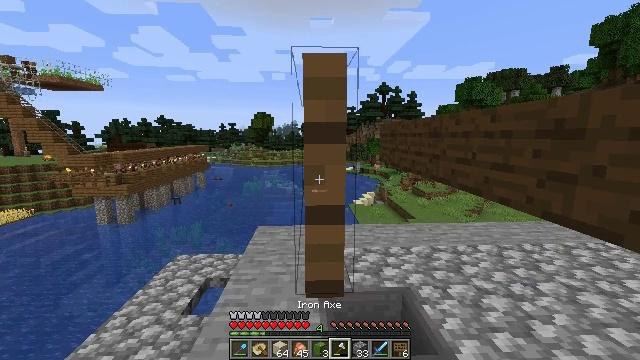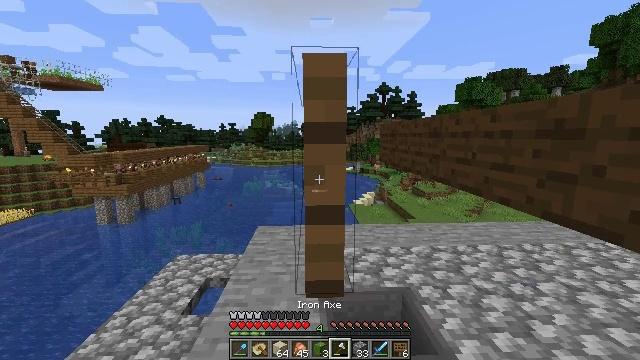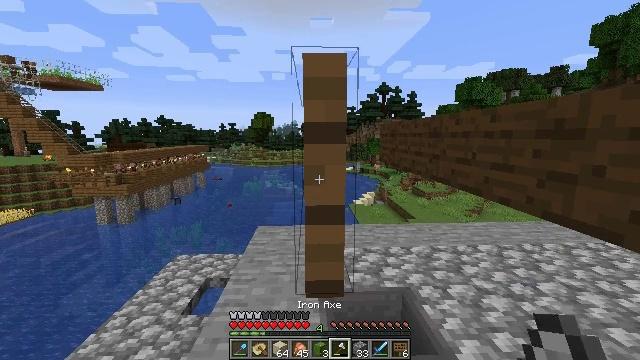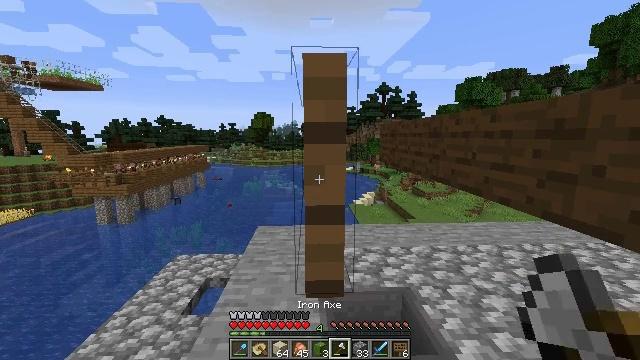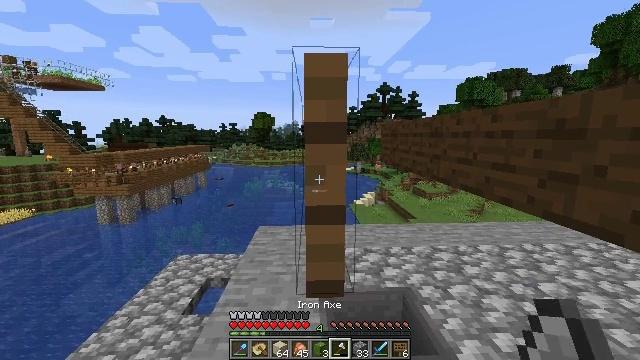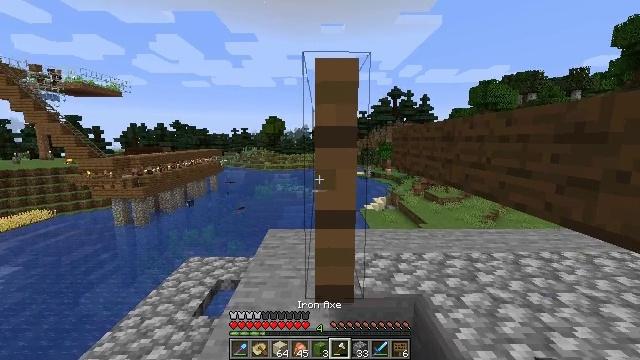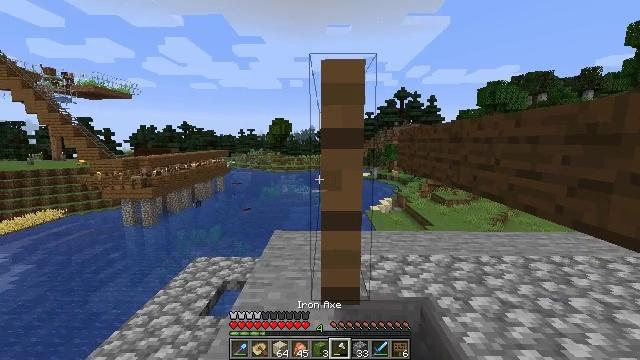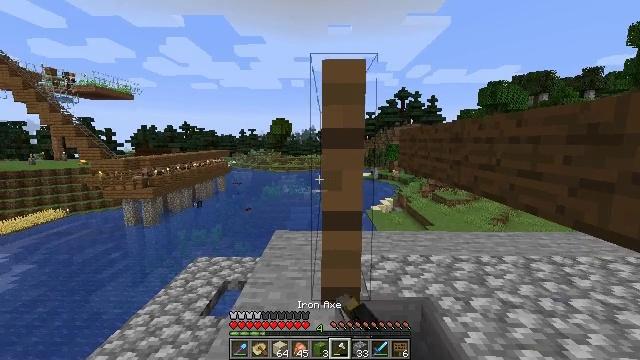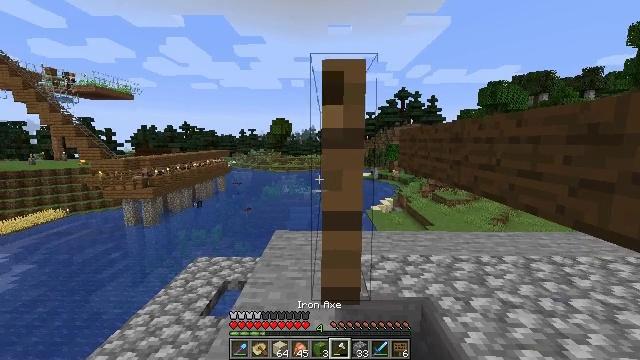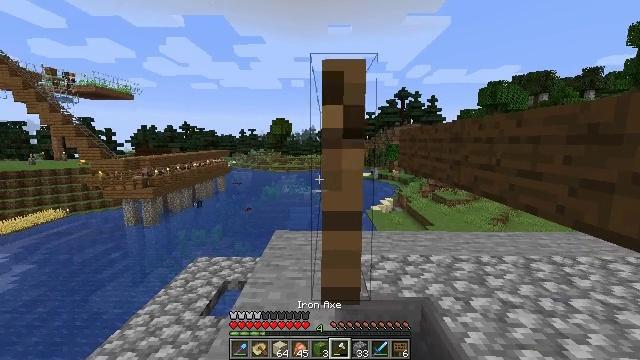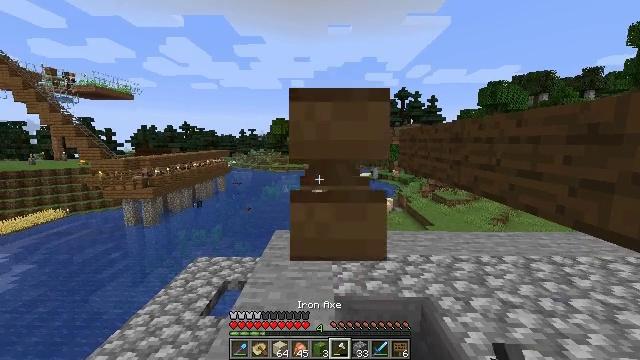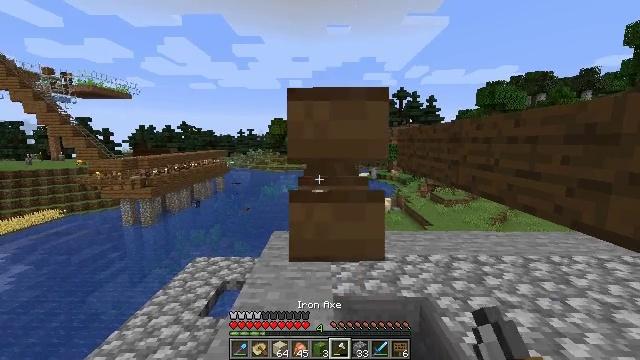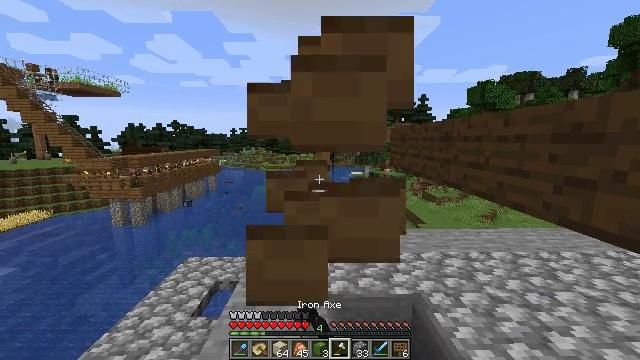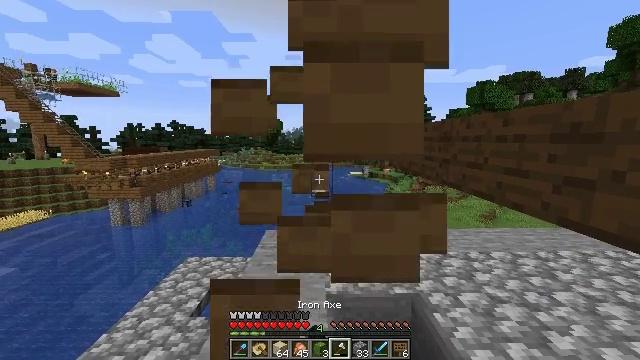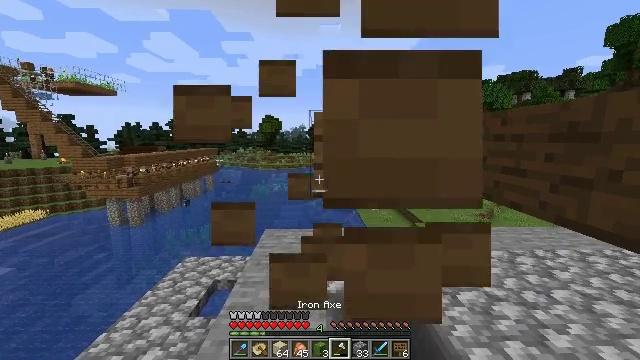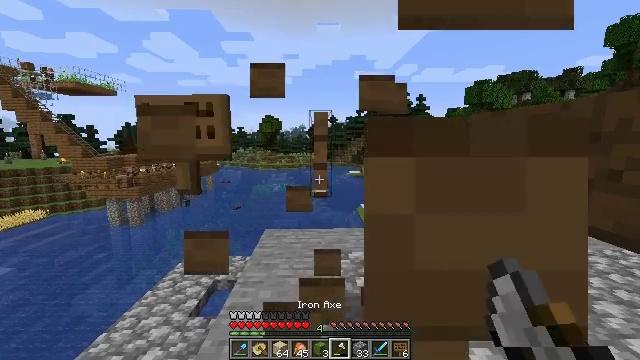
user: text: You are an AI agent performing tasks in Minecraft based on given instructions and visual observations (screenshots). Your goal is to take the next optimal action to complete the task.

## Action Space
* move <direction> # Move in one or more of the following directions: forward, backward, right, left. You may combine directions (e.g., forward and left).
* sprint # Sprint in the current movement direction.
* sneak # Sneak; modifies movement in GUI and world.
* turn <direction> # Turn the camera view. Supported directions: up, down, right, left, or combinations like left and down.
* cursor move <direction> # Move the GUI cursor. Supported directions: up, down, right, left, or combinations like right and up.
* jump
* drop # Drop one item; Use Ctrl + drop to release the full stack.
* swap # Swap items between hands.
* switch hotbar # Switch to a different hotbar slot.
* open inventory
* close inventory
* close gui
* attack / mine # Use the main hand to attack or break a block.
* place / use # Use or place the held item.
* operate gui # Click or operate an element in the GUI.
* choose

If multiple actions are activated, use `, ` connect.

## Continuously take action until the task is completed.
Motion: motion action
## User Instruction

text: Break the spruce wall sign to collect it.
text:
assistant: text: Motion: no_op
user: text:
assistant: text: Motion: no_op
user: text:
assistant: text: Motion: no_op
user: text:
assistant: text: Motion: no_op
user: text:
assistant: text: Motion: turn left
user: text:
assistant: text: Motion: turn left, attack / mine
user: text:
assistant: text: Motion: attack / mine
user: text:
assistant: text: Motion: attack / mine
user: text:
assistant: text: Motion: attack / mine
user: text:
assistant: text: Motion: attack / mine
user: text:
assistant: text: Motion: attack / mine
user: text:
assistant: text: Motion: turn right, attack / mine
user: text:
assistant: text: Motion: attack / mine
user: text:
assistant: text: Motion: attack / mine
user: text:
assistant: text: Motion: attack / mine
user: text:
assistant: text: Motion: attack / mine
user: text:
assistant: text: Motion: move forward, attack / mine
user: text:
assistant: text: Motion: move forward, attack / mine
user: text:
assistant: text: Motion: move forward, attack / mine
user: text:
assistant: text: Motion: move forward, attack / mine
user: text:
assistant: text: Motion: move forward, attack / mine
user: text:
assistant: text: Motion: move forward, attack / mine
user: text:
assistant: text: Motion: attack / mine
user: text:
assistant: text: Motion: attack / mine
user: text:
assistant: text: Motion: attack / mine
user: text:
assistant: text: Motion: attack / mine
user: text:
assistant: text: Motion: attack / mine
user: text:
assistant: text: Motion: move forward, attack / mine
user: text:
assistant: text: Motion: move forward, attack / mine
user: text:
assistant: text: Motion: move forward, attack / mine